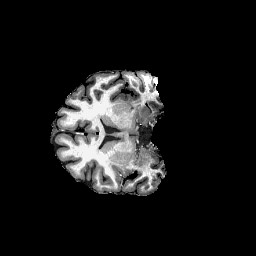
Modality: T1w
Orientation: axial
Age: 20
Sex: male